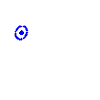
Particle: electron